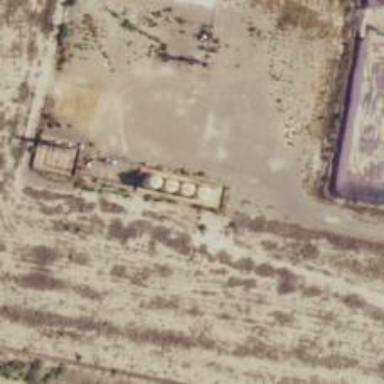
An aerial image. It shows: Storage tank with man-made structure.